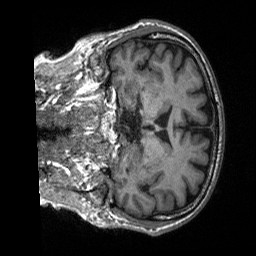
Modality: T1w
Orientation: coronal
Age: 67
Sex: male
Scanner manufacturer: siemens
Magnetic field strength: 3 T
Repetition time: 2.4 s
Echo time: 0.00226 s